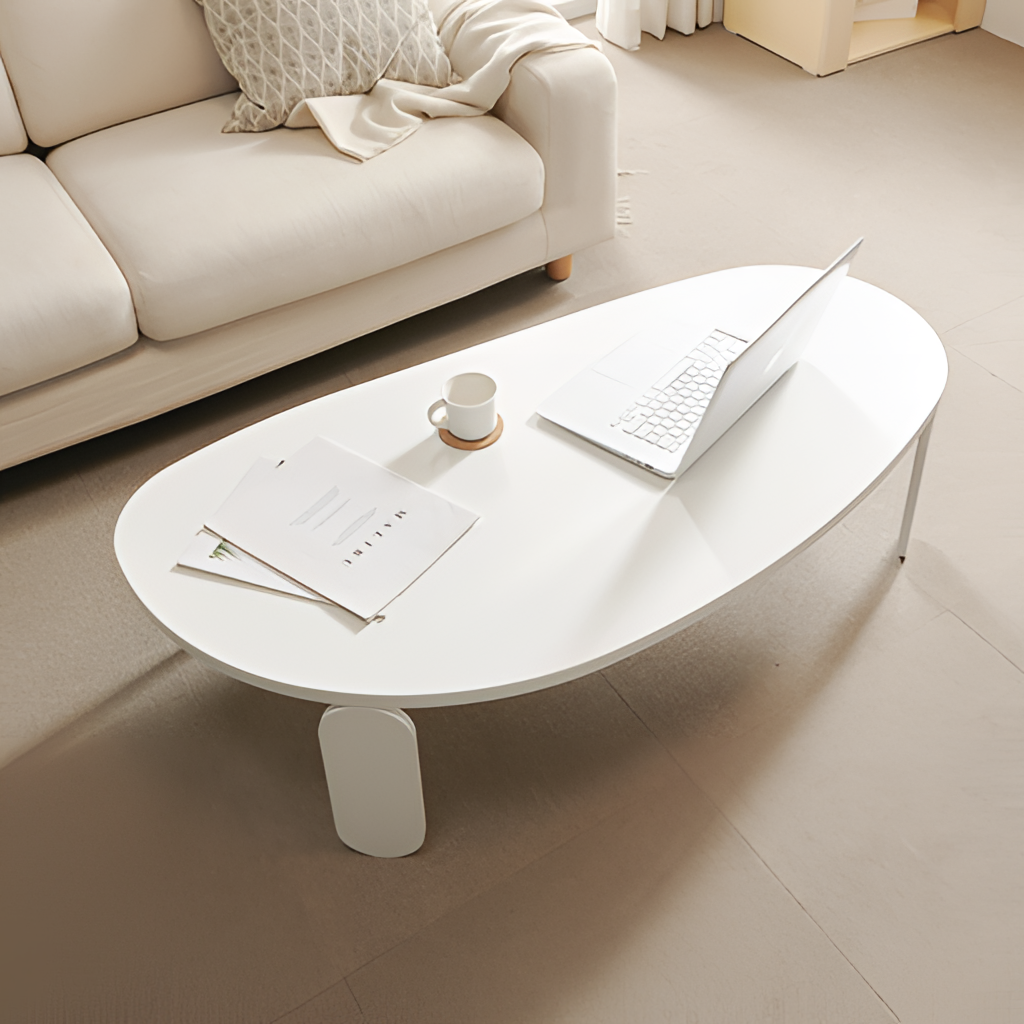
metal coffee table, living room, paint wallpaper, with solid pattern, minimalist, beige tile flooring, with large square pattern